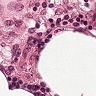
Metastatic tissue present: no